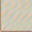
Piece: xx